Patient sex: M
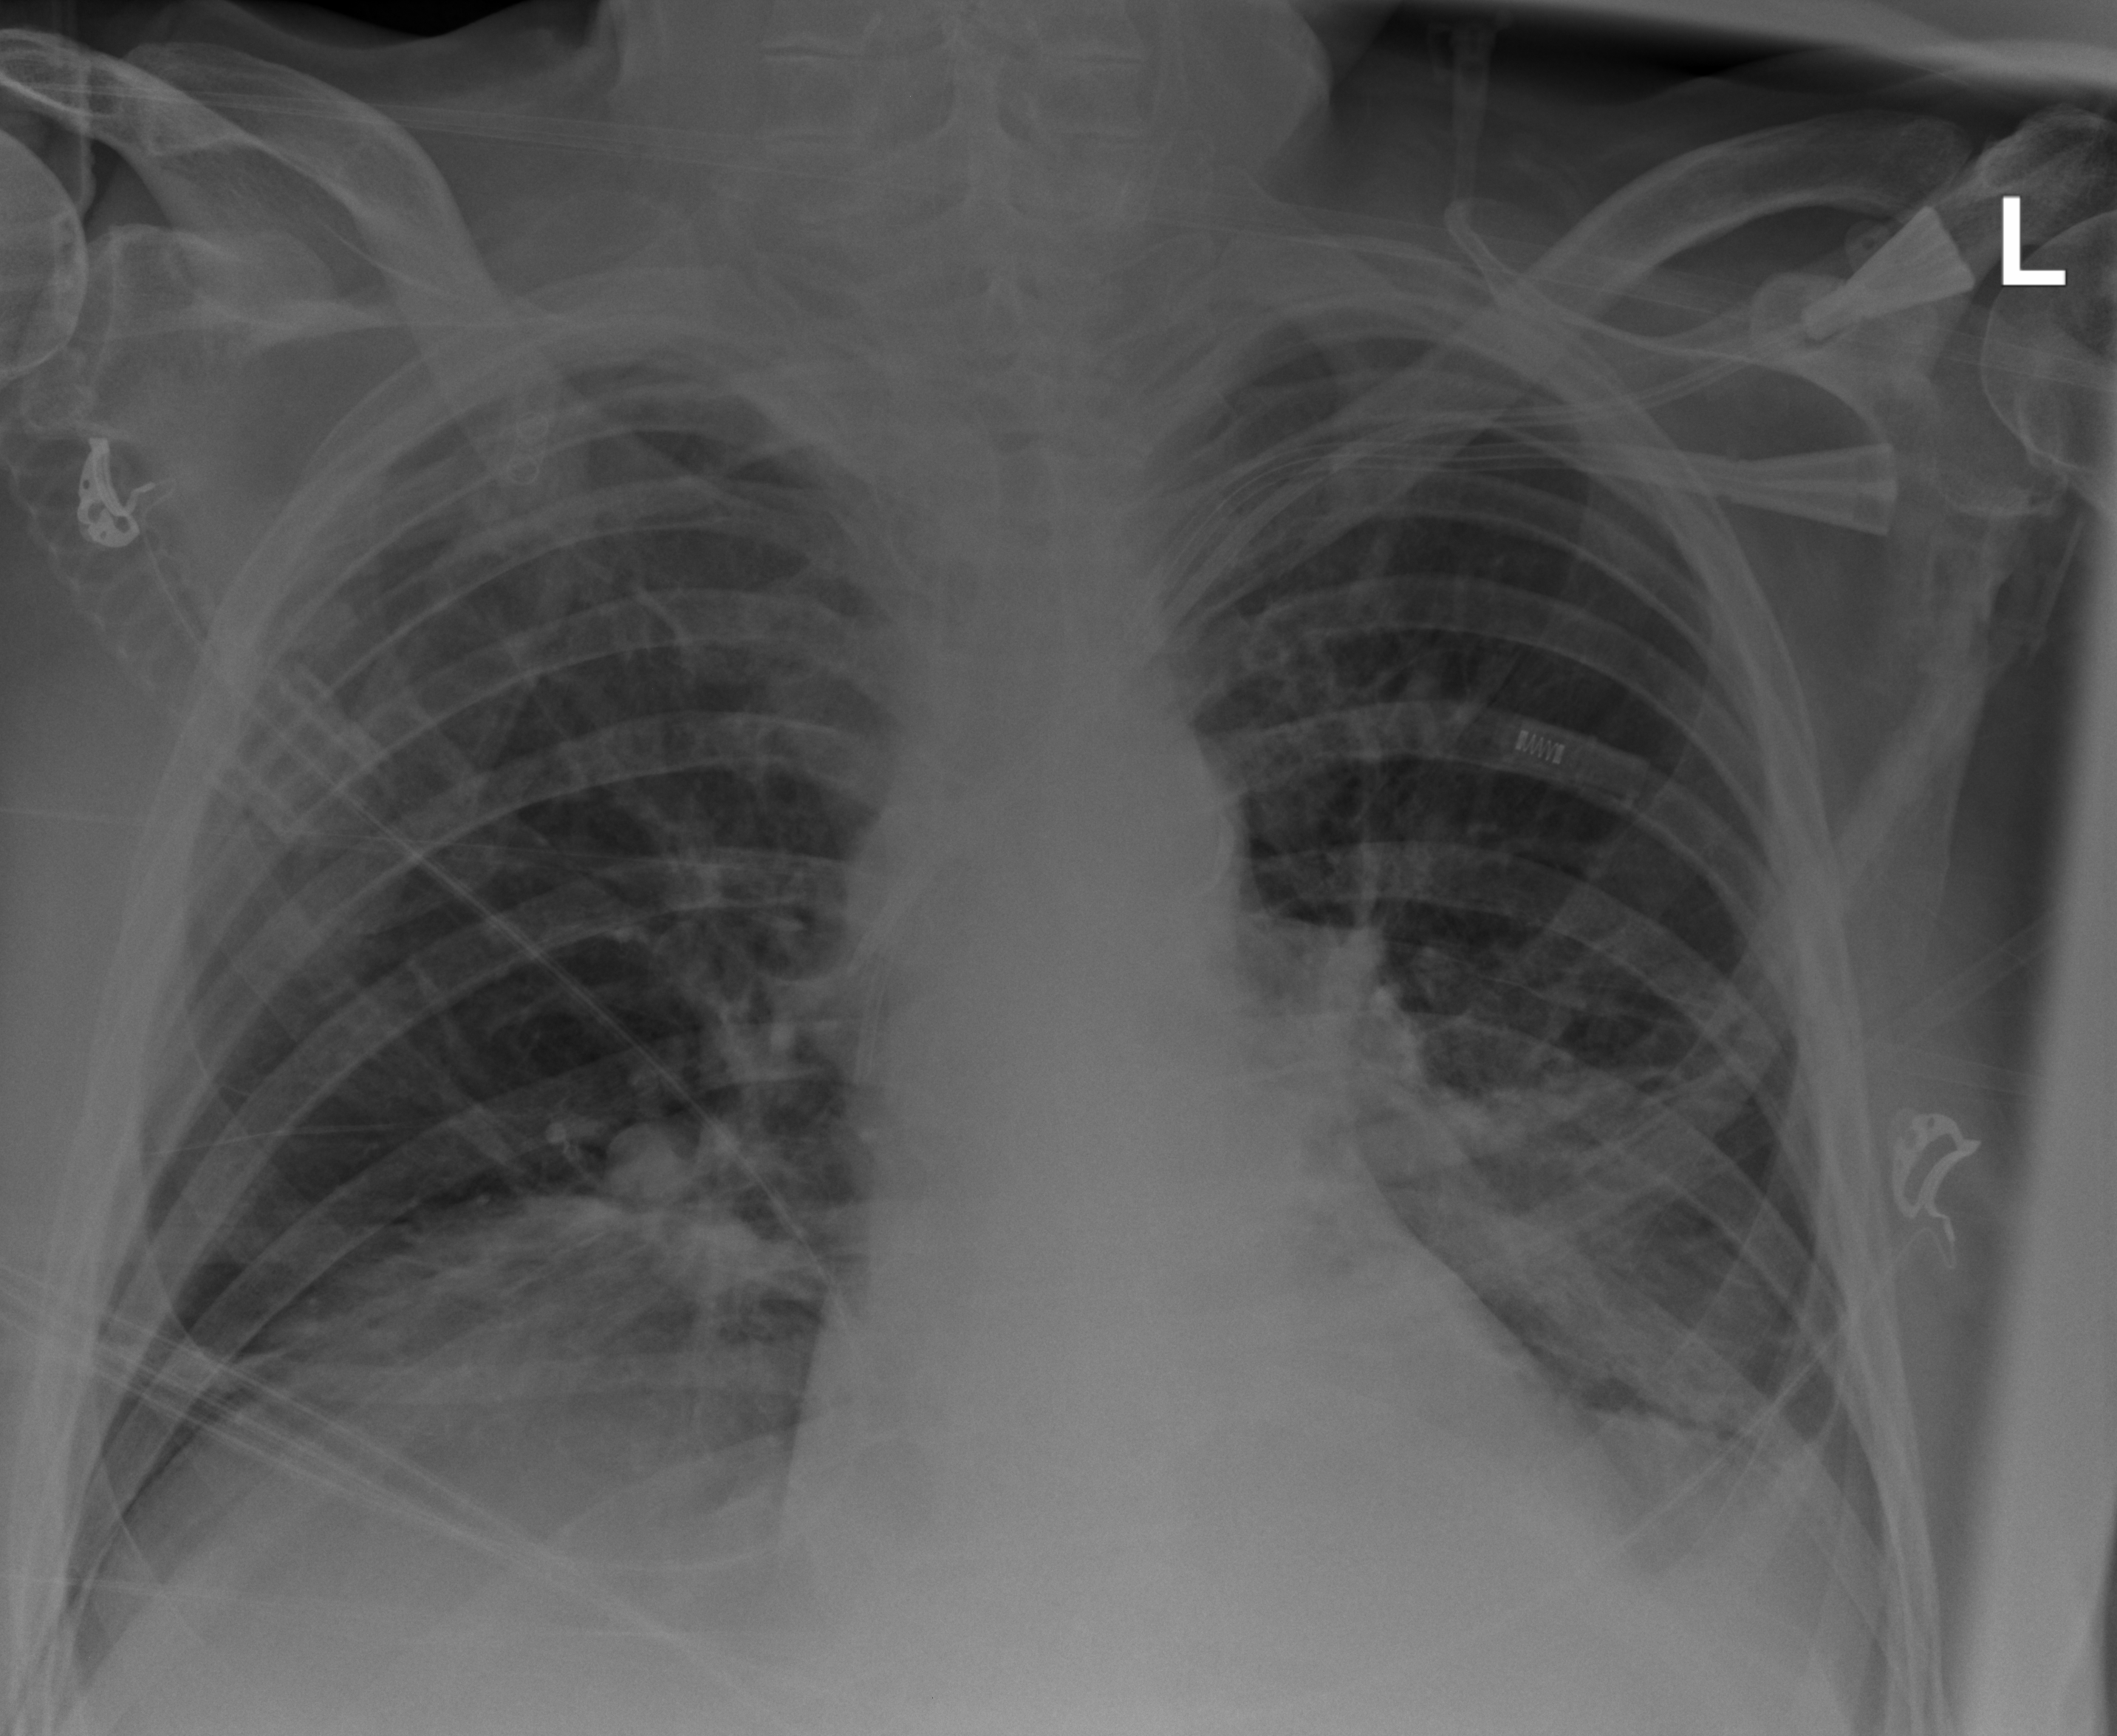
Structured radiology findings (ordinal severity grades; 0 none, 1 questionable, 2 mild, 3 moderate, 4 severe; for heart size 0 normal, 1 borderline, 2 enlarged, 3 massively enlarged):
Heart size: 0
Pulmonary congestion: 0
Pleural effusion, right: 2
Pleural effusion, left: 2
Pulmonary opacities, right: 0
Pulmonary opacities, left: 1
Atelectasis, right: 2
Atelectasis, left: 2